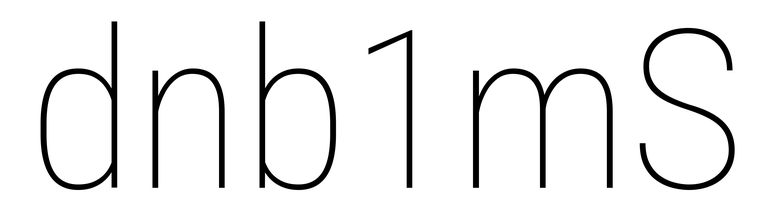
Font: Roboto_Condensed_Thin